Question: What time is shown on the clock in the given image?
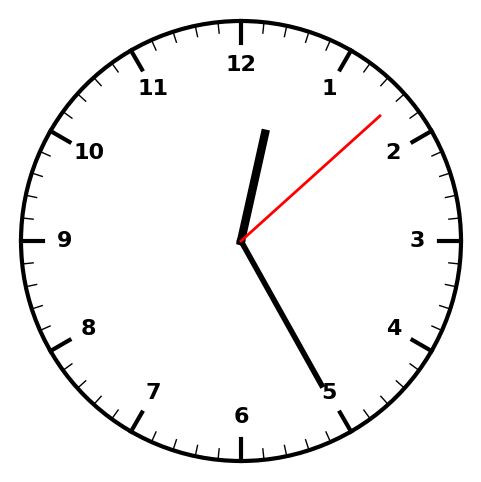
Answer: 12:25:08